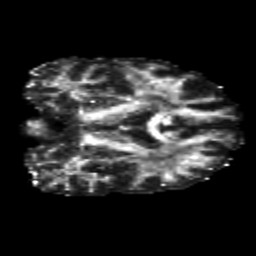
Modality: FA
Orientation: coronal
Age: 46
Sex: male
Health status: healthy
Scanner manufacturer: siemens
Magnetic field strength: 3 T
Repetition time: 10.8 s
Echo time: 0.082 s